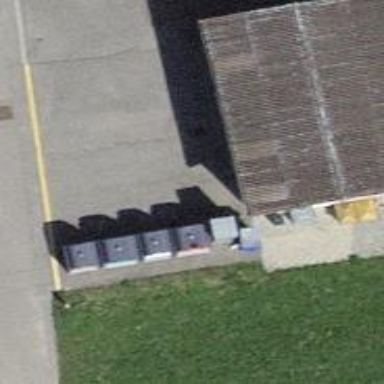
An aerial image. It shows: Recycling container at amenity designated for recycling.